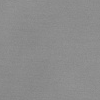
Atmospheric dust classification: dusty